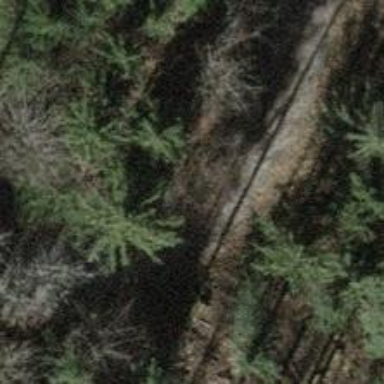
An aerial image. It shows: Pebblestone track with grade2 tracktype.